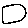
Label: square